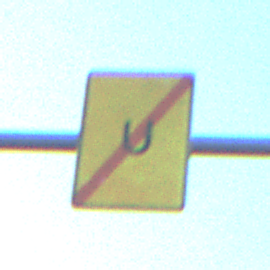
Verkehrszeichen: EndeUmleitung
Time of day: SunriseSunset
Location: Outdoor (RoadRail)
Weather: Clear
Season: NotSpecified
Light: Natural